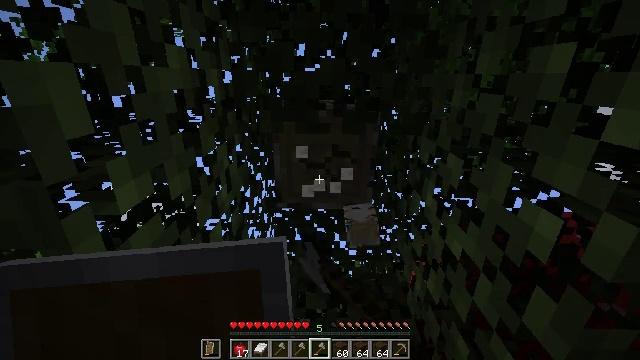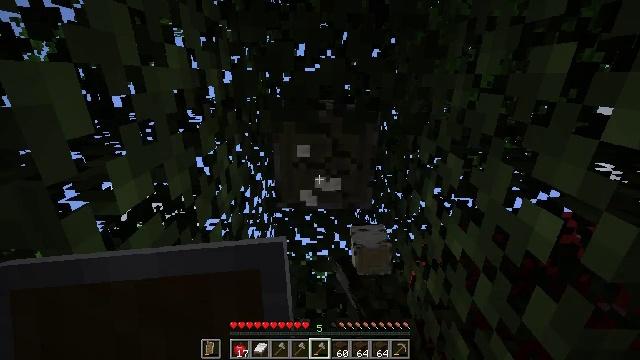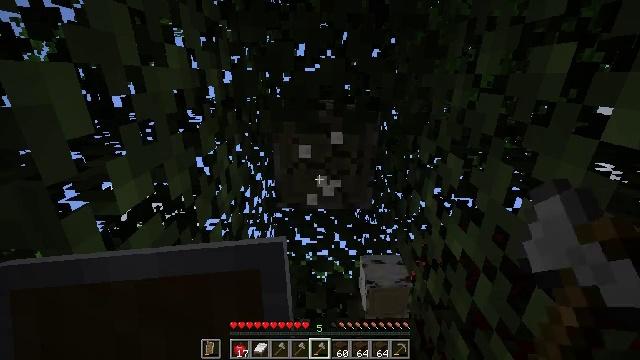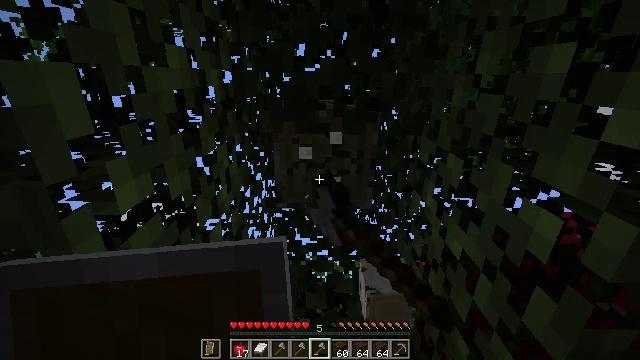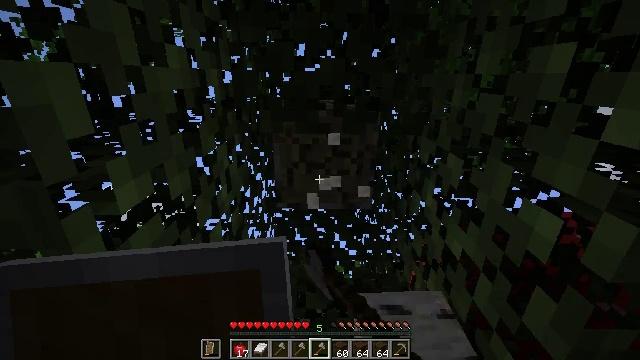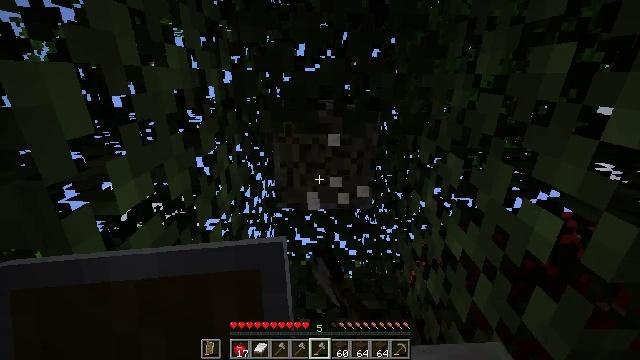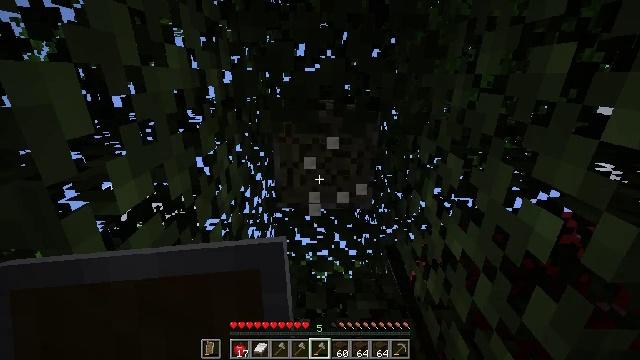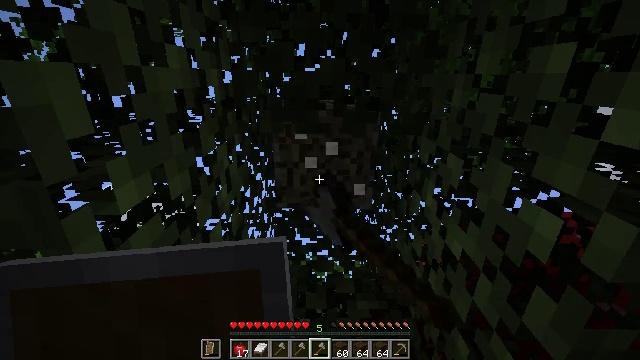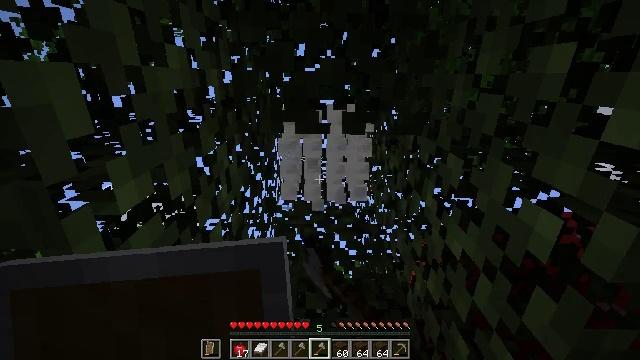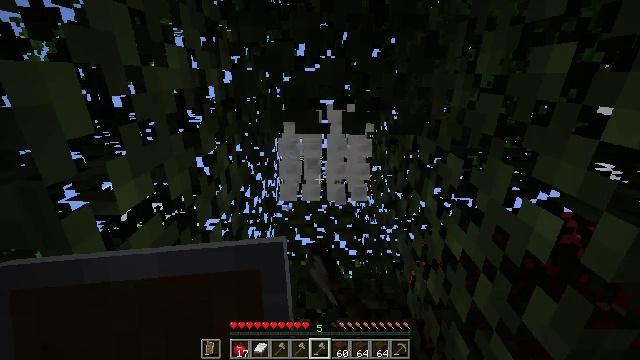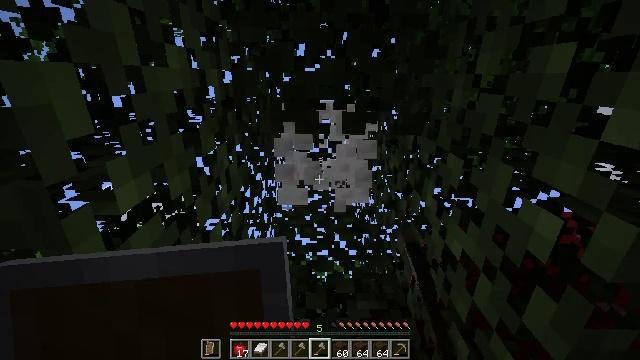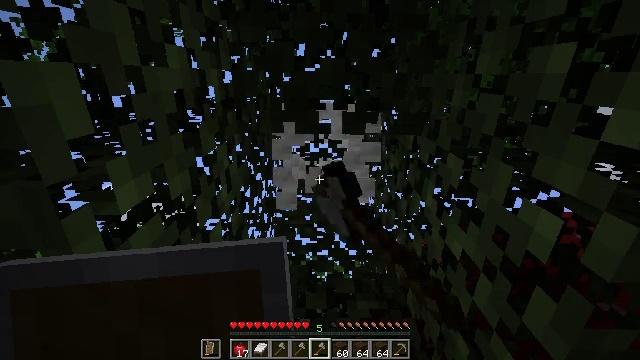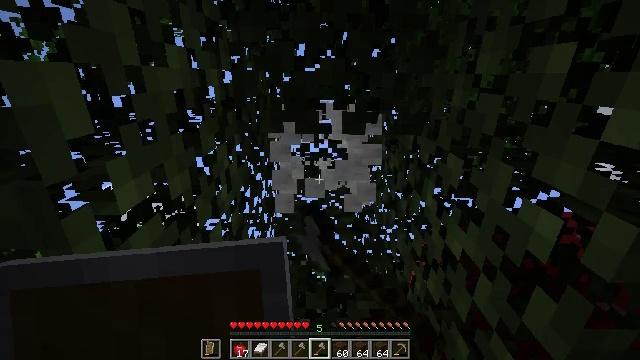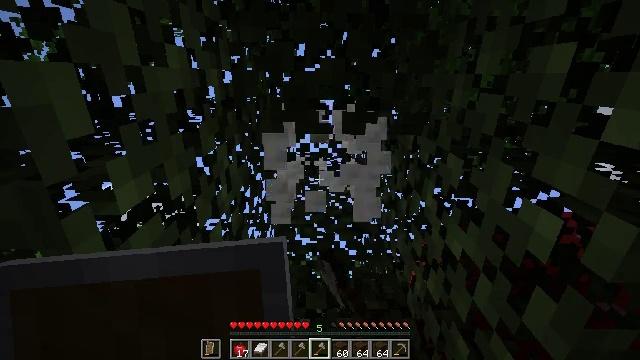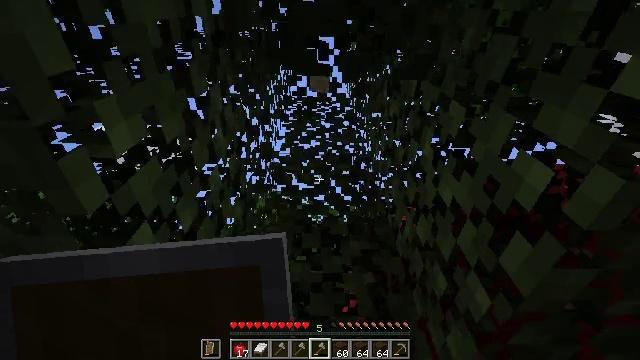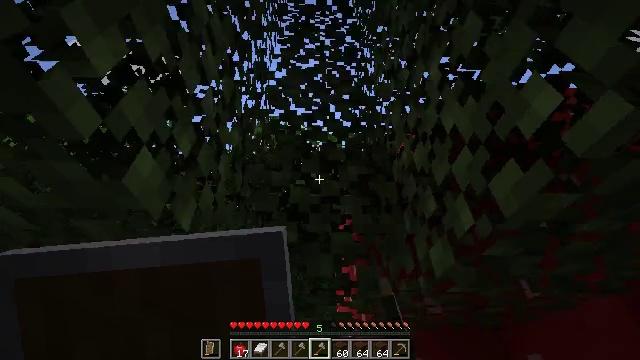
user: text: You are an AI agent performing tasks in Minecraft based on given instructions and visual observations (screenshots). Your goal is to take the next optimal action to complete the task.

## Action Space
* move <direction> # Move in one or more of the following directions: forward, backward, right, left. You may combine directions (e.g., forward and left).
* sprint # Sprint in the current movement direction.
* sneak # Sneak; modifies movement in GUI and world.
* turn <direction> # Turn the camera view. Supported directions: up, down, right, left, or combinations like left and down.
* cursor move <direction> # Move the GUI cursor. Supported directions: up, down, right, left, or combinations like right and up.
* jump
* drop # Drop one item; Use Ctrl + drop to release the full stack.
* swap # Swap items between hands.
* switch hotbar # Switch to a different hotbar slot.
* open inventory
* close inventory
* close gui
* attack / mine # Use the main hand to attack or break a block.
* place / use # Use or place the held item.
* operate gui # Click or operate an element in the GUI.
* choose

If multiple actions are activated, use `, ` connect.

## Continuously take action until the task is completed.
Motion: motion action
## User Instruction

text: Mine the birch log from the tree.
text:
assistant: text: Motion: attack / mine
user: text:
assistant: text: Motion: attack / mine
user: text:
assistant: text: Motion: attack / mine
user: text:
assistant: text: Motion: attack / mine
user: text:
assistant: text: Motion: attack / mine
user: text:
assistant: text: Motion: attack / mine
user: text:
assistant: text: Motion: attack / mine
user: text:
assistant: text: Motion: attack / mine
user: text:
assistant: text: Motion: attack / mine
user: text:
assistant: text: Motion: attack / mine
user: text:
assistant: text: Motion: no_op
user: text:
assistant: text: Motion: no_op
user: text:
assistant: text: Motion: no_op
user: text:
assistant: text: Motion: turn right and down
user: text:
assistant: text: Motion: turn down
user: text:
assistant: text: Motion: turn right and down
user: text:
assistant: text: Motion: turn down
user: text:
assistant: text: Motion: turn down
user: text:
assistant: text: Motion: turn down, attack / mine
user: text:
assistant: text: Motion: turn down, attack / mine
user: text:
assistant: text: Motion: attack / mine
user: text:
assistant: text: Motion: attack / mine
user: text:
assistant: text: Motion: attack / mine
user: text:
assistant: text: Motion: turn down, attack / mine
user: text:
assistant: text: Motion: turn down, attack / mine
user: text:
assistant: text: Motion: turn down, attack / mine
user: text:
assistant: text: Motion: turn down, attack / mine
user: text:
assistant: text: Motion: attack / mine
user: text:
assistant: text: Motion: attack / mine
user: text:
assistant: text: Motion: attack / mine